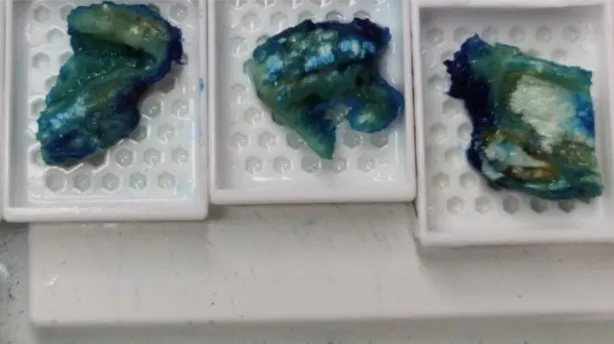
On grossing the sample amorphous deposits of white material were seen predominantly within the reticular dermal area and extended down to the subcutaneous fat.
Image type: pathology (fish)